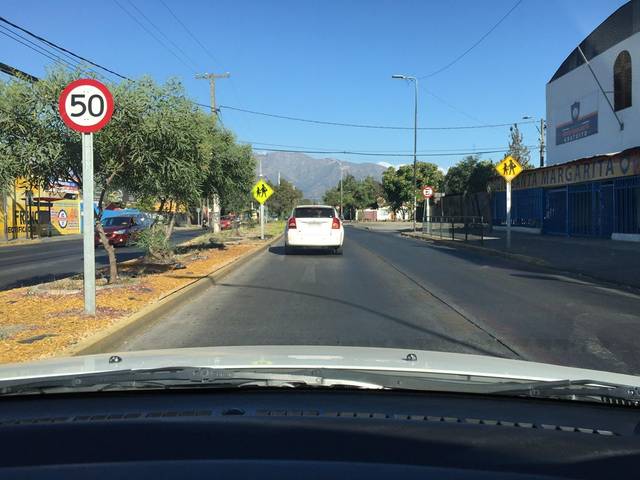
Region: Chile
Coordinates: -33.506, -70.645